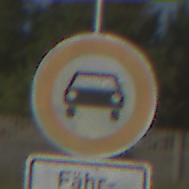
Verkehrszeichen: VerbotKraftwagen
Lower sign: SonstigeFahrzeugePersonengruppenFrei4
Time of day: MorningAfternoon
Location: Outdoor (Nature)
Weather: Clear
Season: NotSpecified
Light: Natural